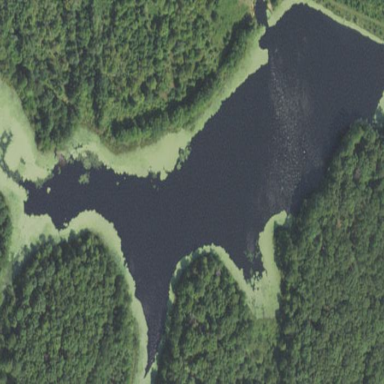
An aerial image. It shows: Beautiful lake surrounded by nature.